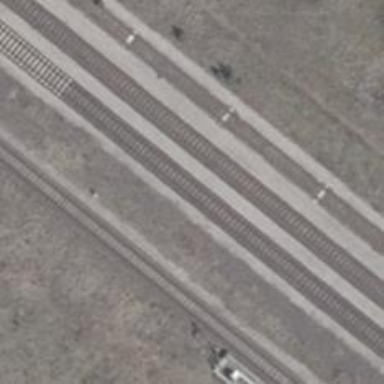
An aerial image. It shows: Railway switch.